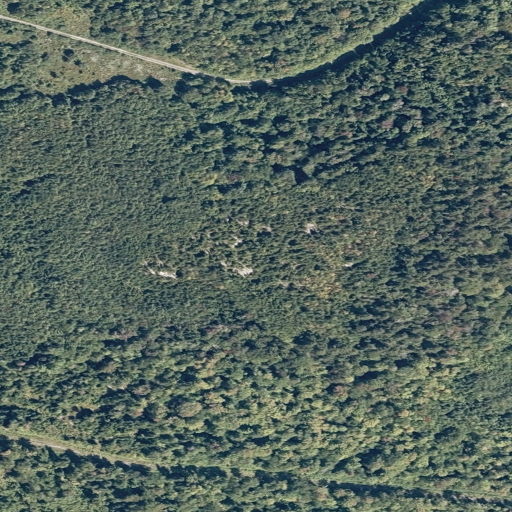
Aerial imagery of mountain in Maine named Owls Head containing deciduous forest, mixed forest, and evergreen forest